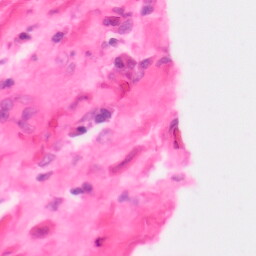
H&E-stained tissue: Colon